Field crop: maize
Growth stage: 2
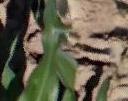
Species: maize